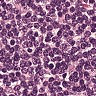
Metastatic tissue present: no